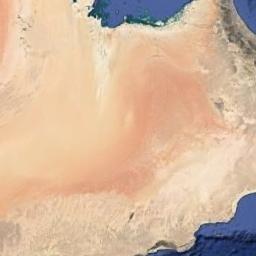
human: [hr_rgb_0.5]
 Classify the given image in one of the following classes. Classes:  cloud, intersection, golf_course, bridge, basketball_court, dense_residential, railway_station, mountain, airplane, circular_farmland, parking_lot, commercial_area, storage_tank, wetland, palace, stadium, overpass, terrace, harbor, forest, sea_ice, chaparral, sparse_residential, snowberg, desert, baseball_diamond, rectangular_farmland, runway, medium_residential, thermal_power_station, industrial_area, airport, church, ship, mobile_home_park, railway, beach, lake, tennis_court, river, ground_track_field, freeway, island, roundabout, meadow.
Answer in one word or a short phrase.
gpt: desert